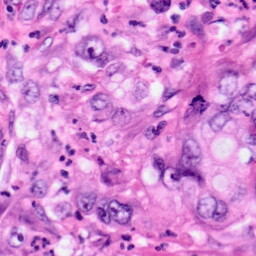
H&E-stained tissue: Pancreatic